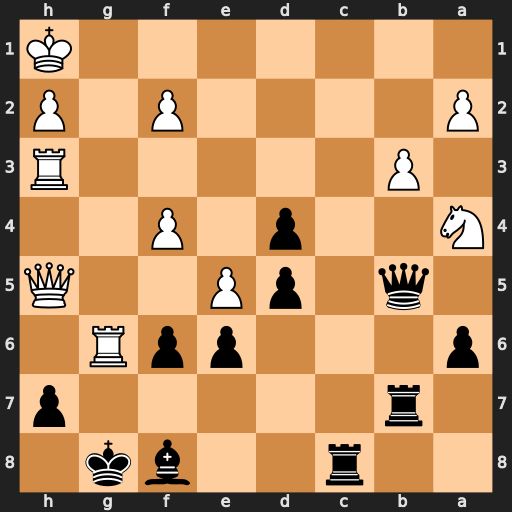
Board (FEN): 2r2bk1/1r5p/p3ppR1/1q1pP2Q/N2p1P2/1P5R/P4P1P/7K
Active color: b
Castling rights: -
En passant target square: -
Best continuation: hxg6 Qh8+ Kf7 Qxf6+ Ke8 Qxe6+ Kd8